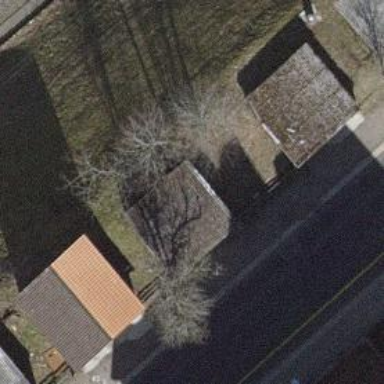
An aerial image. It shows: Garages with flat roofs.